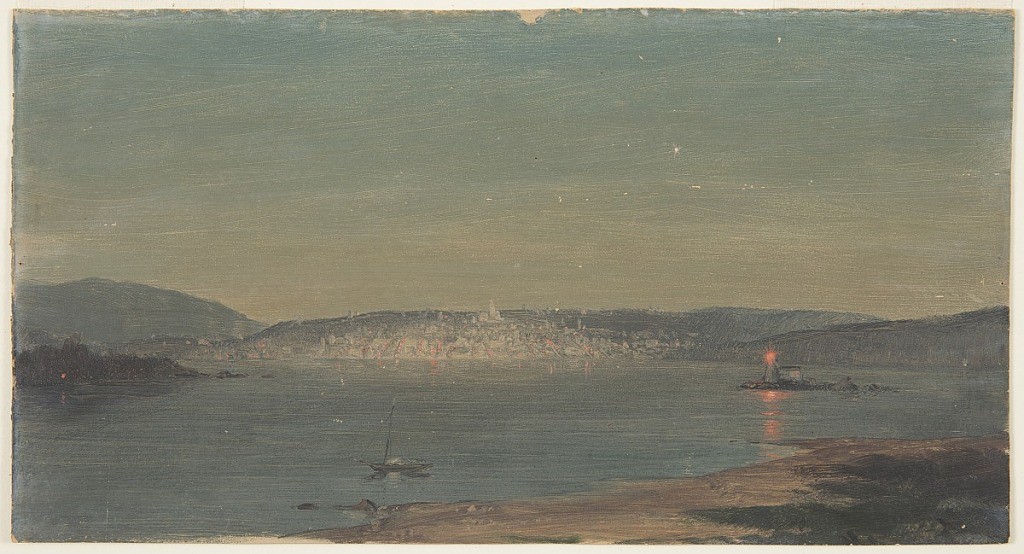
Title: Night View of a Seaport
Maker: Frederic Edwin Church, American, 1826–1900
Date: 1868-1869
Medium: Oil paint and graphite on paperboard
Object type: Drawing
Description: Landscape study showing a view of a coastal city at night, seen across a bay. In the foreground at right, a shoreline is visible with a sailboat anchored nearby. A lighthouse on a small island is shown in the middle distance at right, shining its orange-red light toward the viewer. The buildings and lights of a city are visible along a hilly coastline in the distance at center. In the background, a range of hills creates an undulating horizon. Above, one twinkling star hangs a twilight sky rendered in a gradient from yellow-green to aquamarine.